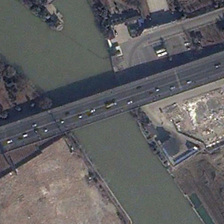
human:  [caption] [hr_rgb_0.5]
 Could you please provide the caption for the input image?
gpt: several green trees and bareland are in two sides of a river with a bridge on it .

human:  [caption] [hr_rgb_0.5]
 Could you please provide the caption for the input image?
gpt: several green trees and bareland are in two sides of a river with a bridge on it .

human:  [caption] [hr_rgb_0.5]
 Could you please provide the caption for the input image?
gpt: several green trees and bareland are in two sides of a river with a bridge on it .

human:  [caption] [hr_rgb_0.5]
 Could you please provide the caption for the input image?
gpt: several green trees and bareland are in two sides of a river with a bridge on it .

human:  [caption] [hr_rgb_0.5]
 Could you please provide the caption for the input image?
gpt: several green trees and bareland are in two sides of a river with a bridge on it .